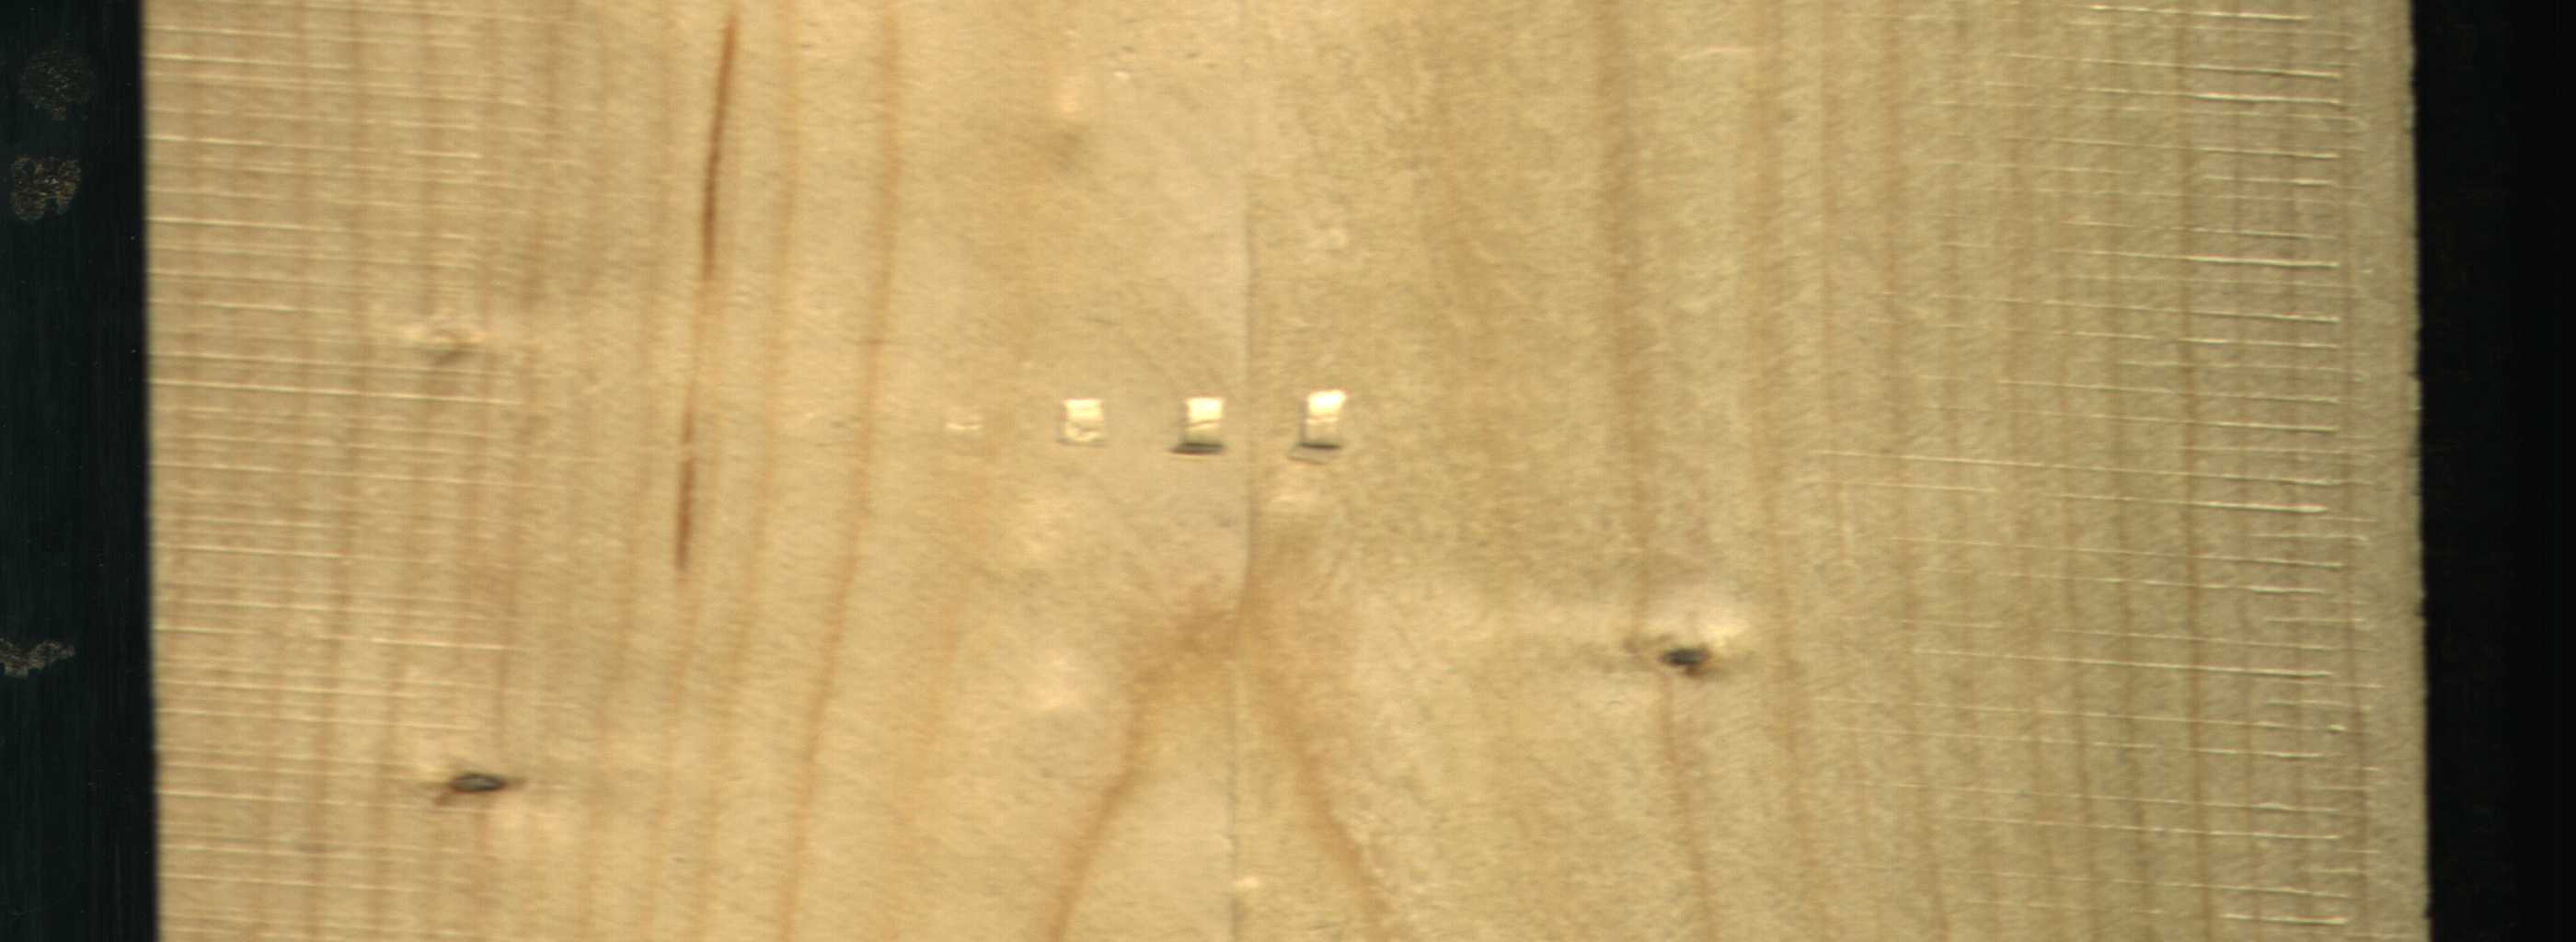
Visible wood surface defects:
resin
resin
Live_Knot
Live_Knot